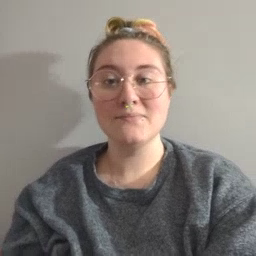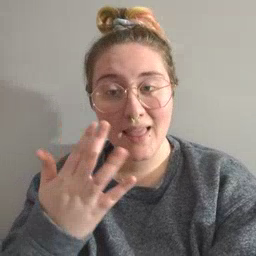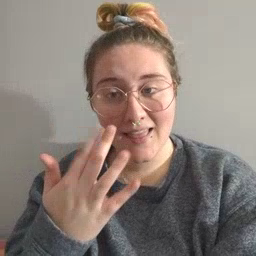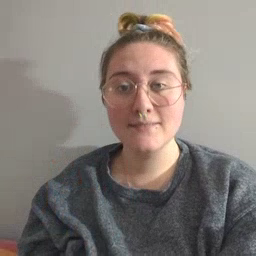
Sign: wait